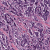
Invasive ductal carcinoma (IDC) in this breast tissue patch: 1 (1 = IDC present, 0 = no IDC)